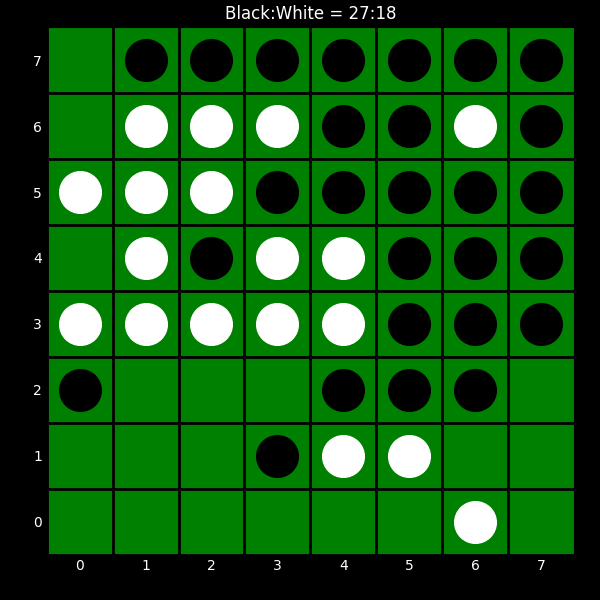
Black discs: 27
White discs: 18